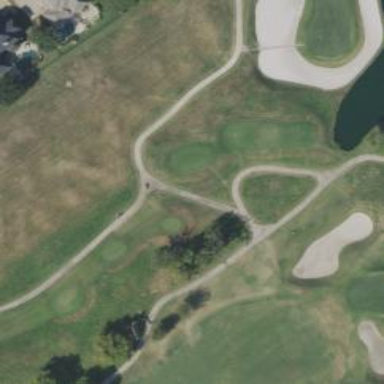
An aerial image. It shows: Pathway for golfing.